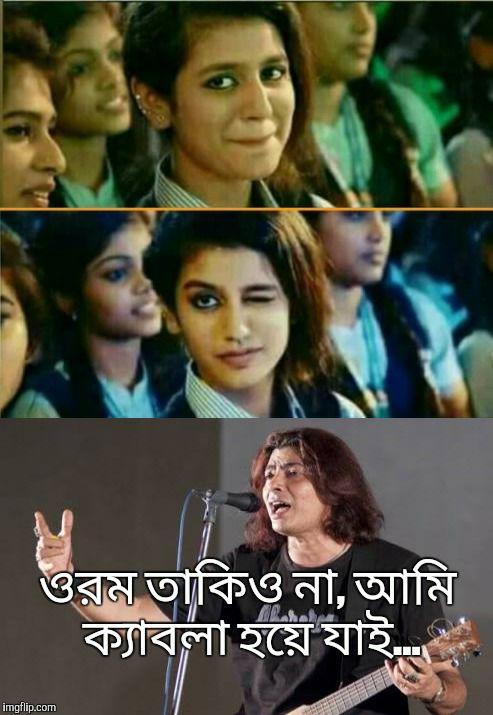
Text: ওরকম তাকিও না, আমি ক্যাবলা হয়ে যাই।
Label: Non Hate